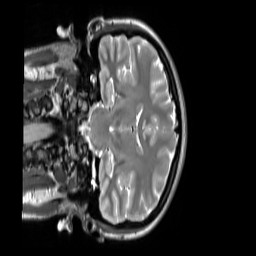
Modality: T2w
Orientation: coronal
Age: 19
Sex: female
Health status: ill
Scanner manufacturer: siemens
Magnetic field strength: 3 T
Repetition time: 2.8 s
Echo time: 0.326 s